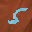
Label: 5